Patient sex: M
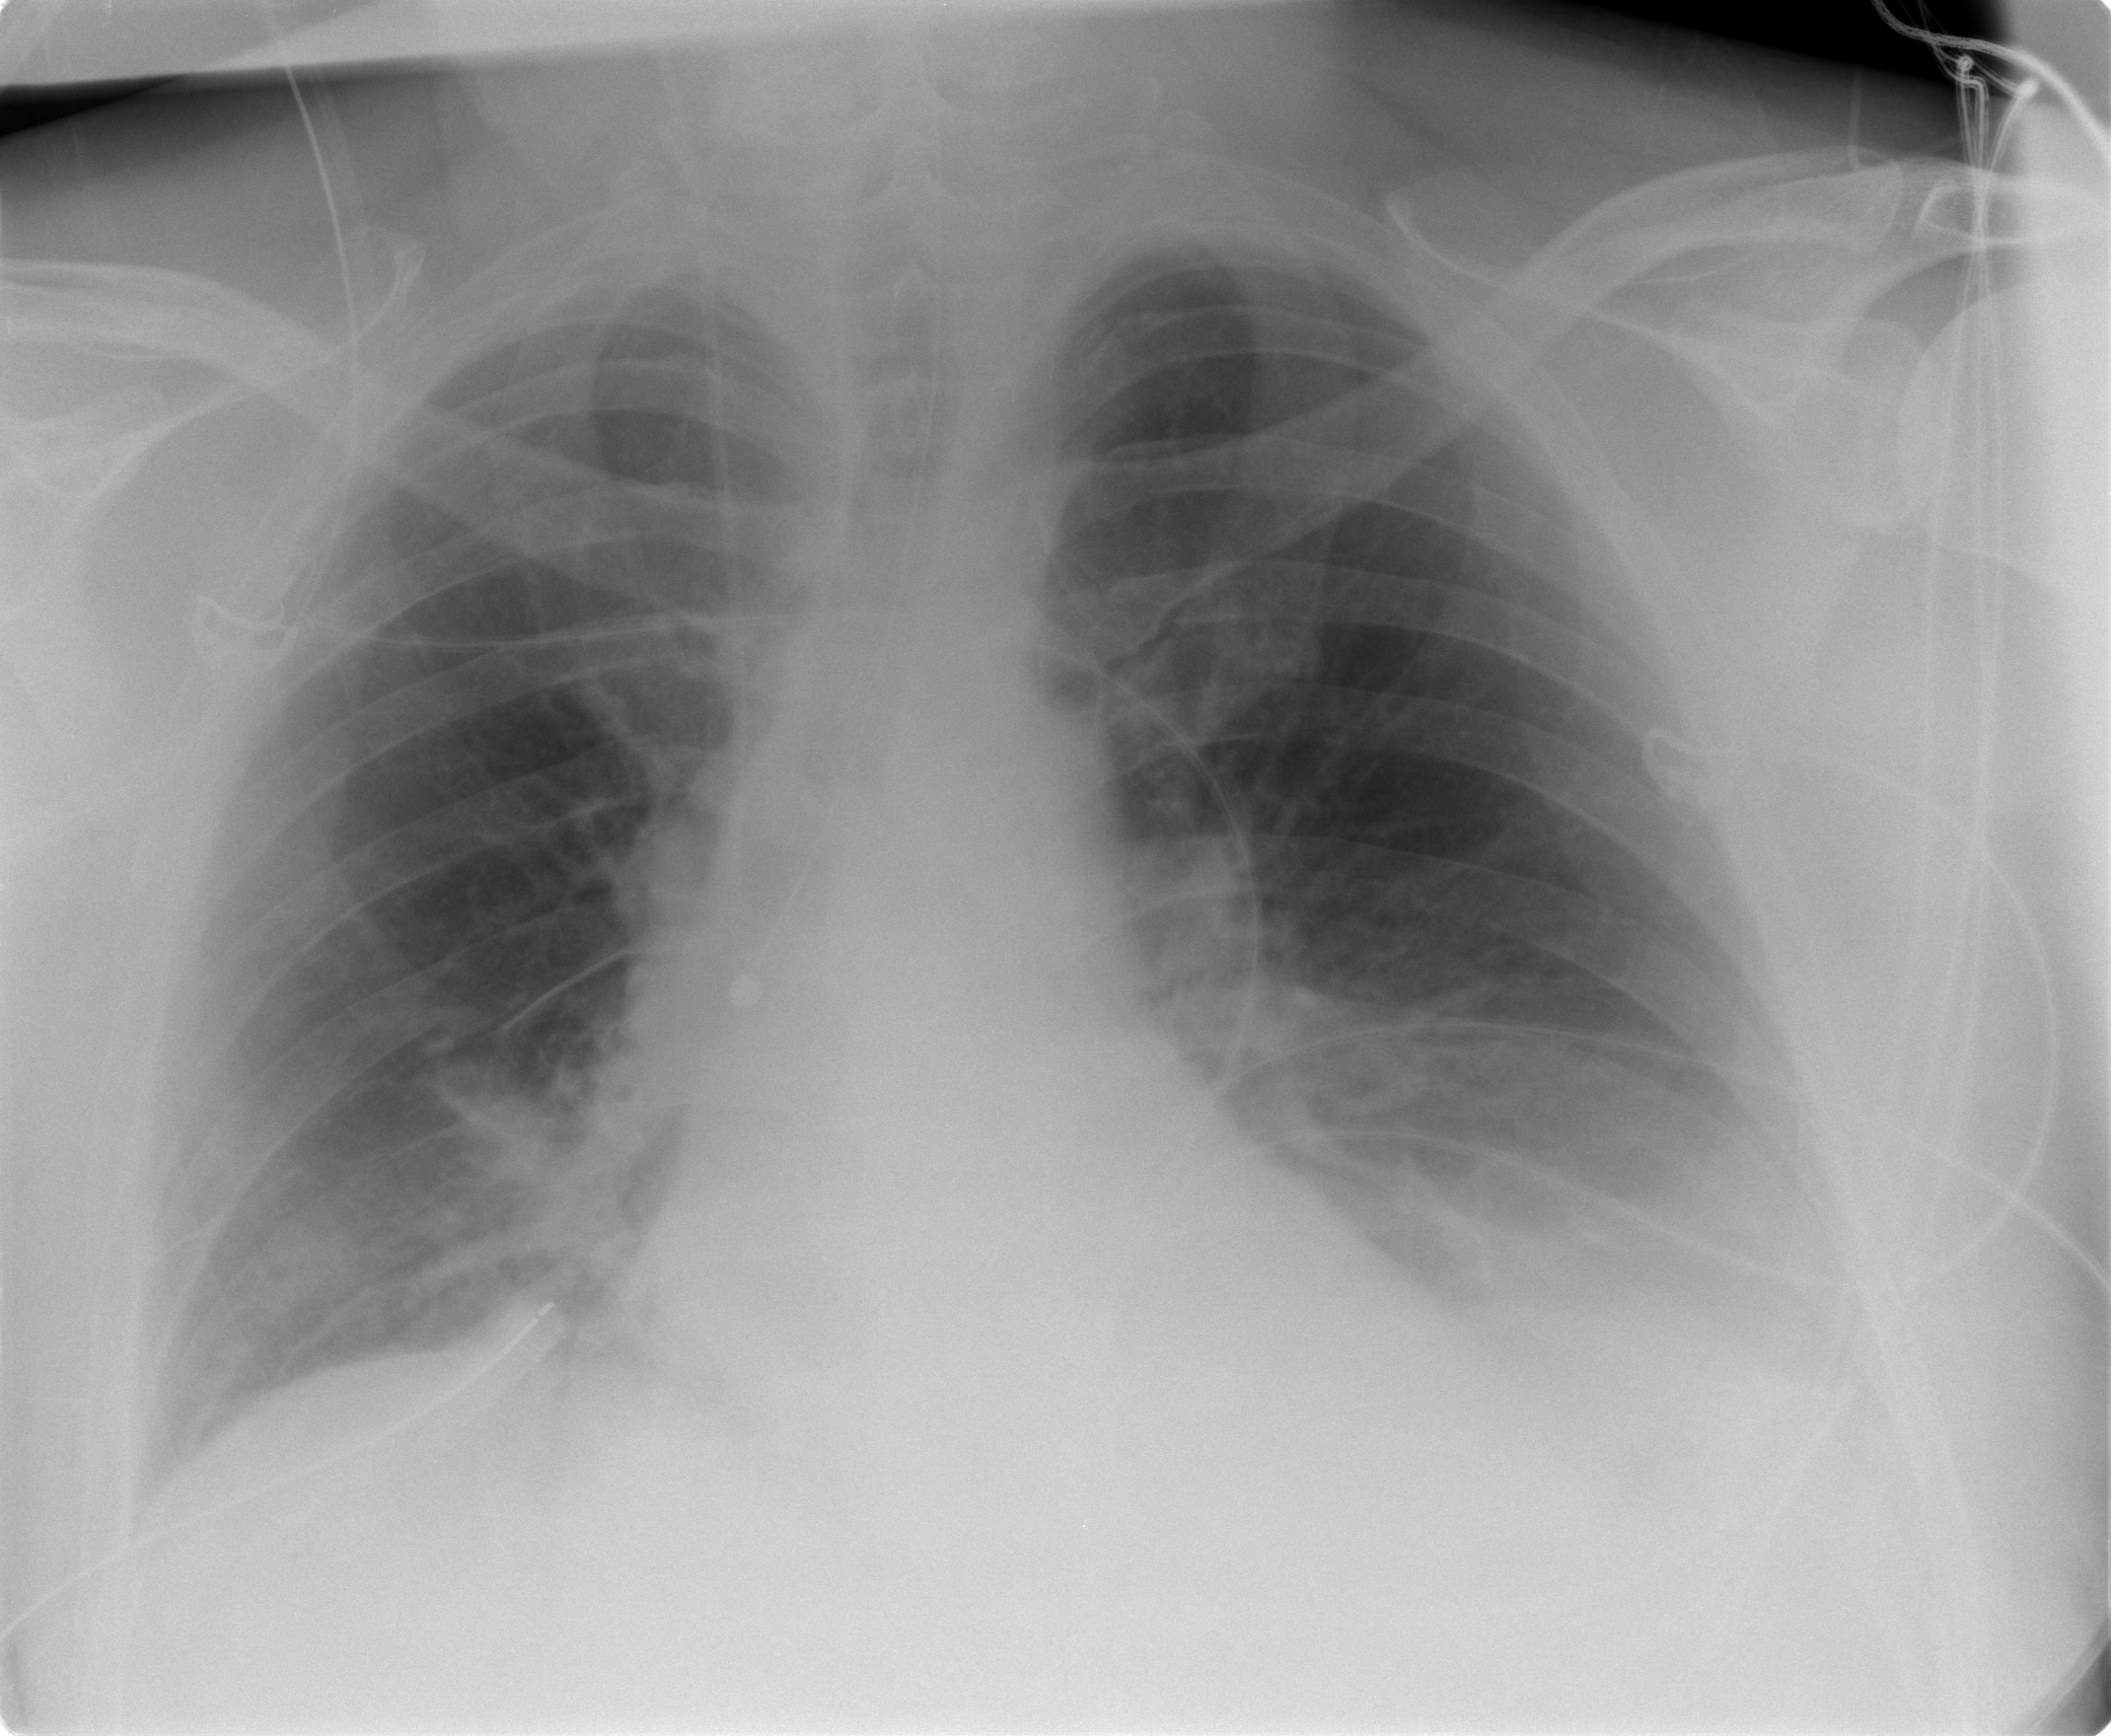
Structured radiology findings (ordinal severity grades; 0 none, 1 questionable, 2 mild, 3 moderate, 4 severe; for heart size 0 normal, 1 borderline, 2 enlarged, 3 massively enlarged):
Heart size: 0
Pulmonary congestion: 0
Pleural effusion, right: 0
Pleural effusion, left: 2
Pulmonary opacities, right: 0
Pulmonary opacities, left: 0
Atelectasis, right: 0
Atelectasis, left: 2